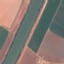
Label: River